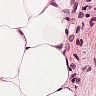
Metastatic tissue present: no